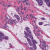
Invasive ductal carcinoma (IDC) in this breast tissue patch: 1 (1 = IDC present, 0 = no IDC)